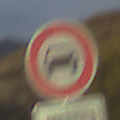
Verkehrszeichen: VerbotKraftwagen
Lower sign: MehrspurigeFahrzeugeFrei5
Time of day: SunriseSunset
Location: Outdoor (Nature)
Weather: PartlyCloudy
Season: NotSpecified
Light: Natural